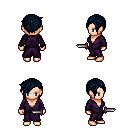
a pixel art fantasy rpg character, female body template, human, light skin, purple robe, gold greaves, raven pixie cut hairstyle, dagger, four views (front, back, left, right), 2x2 character sprite sheet, small pixel art, hard edges, no anti-aliasing